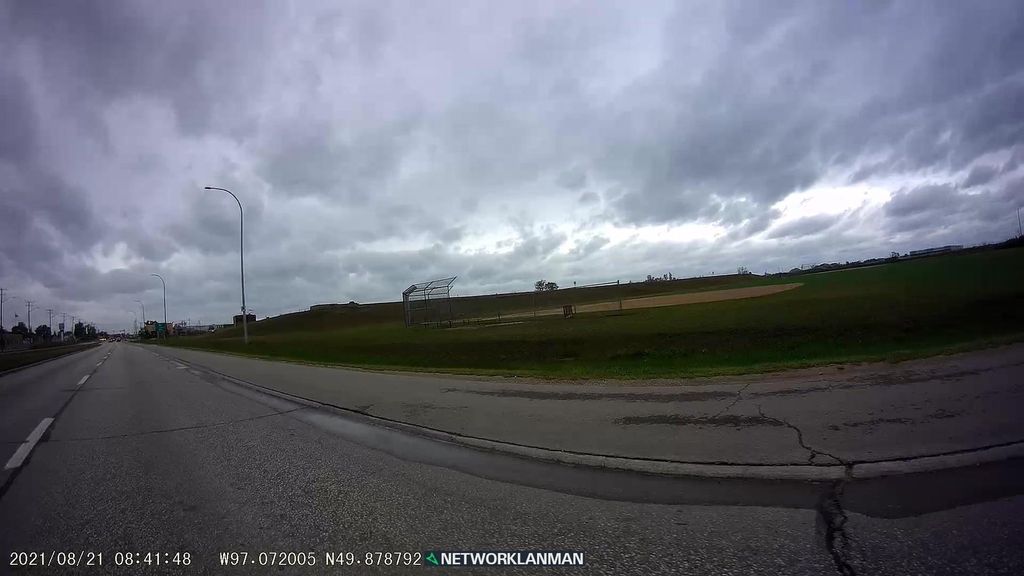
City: winnipeg